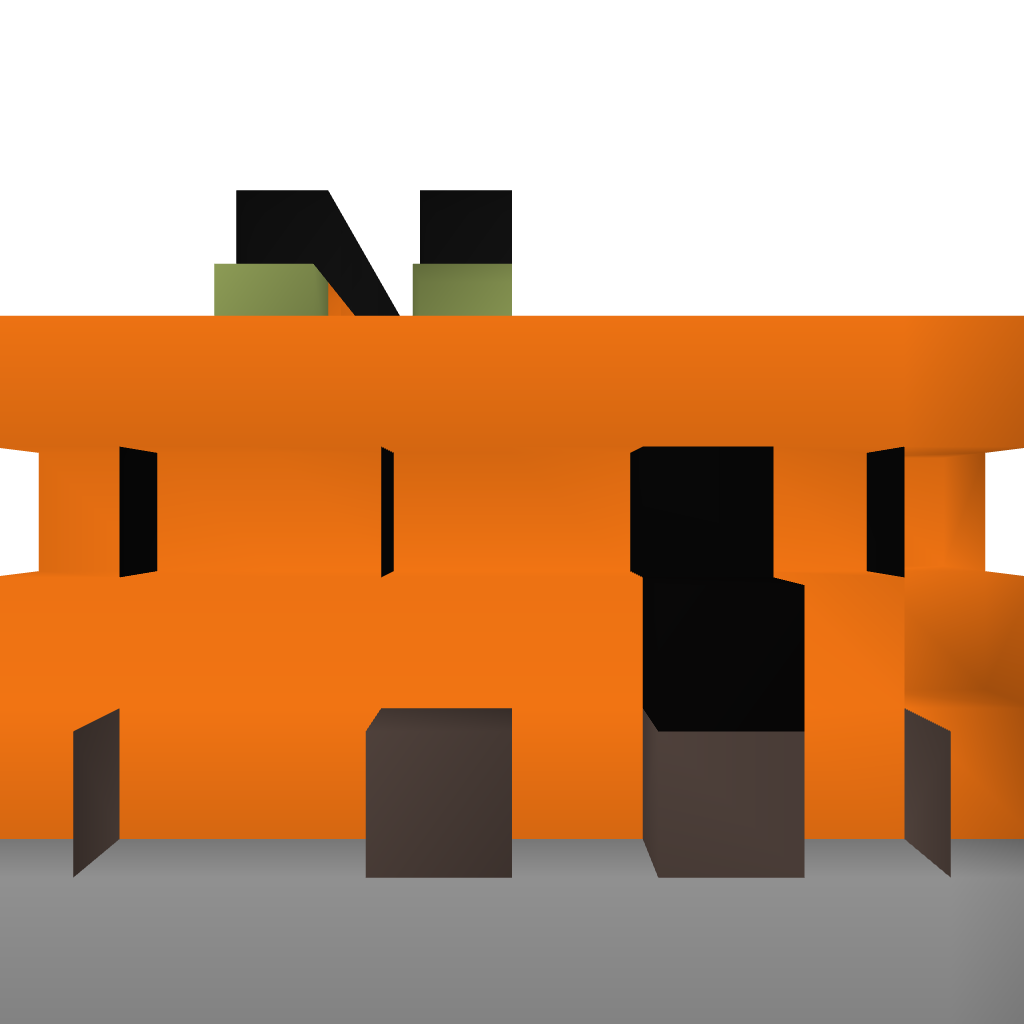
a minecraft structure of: Redstone User Control Panel